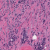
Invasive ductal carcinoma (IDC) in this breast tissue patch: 0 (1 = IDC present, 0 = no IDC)